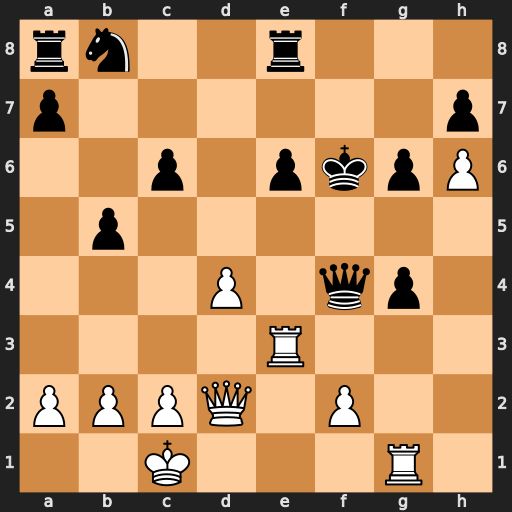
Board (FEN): rn2r3/p6p/2p1pkpP/1p6/3P1qp1/4R3/PPPQ1P2/2K3R1
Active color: w
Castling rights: -
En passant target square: -
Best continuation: Rxe6+ Rxe6 Qxf4+